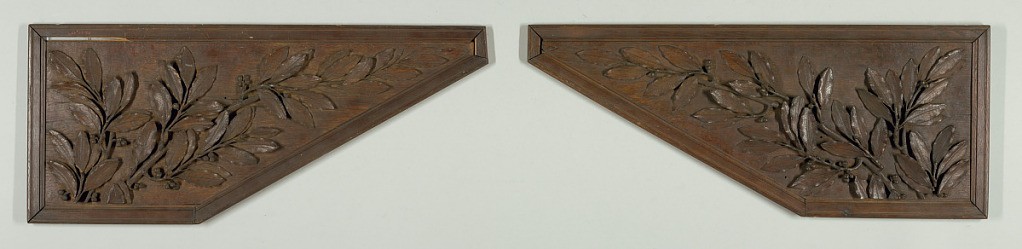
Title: Panel
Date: ca. 1780
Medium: wood (oak)
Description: Four polygonal panels carved with laurel - set in simple moulded frames.